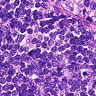
Metastatic tissue present: no